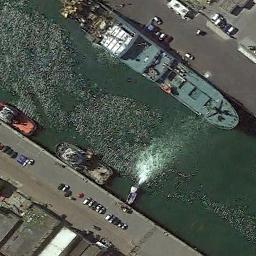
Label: ship